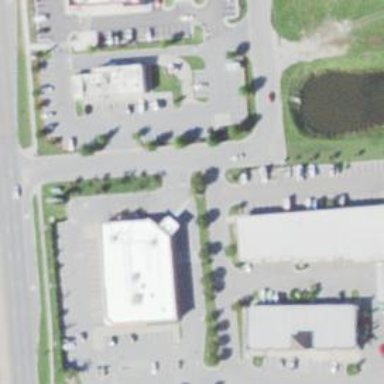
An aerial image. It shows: Pharmacy providing healthcare services.